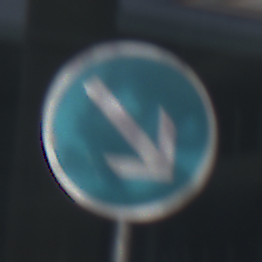
Verkehrszeichen: VorgeschriebeneVorbeifahrtRechts
Umgebung: Outdoor, Urban
Tageszeit: MorningAfternoon
Wetter: PartlyCloudy
Licht: Natural
Jahreszeit: NotSpecified
Kontrast: HighContrast